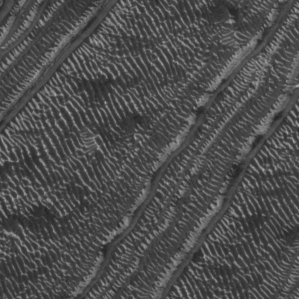
Label: frost